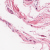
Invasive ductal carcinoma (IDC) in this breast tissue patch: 0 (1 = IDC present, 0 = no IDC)